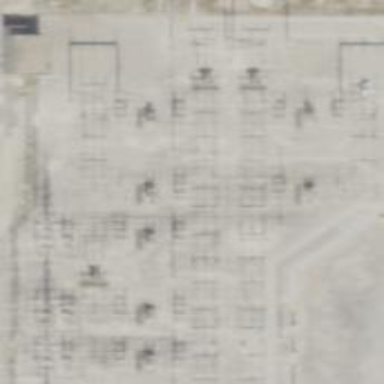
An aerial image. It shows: Switch for power supply.